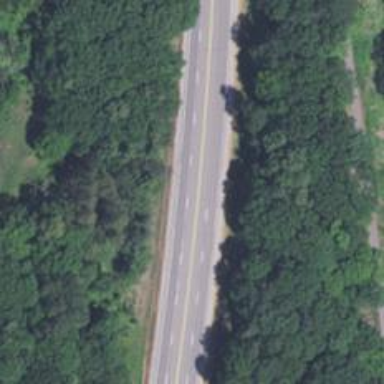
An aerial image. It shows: Primary highway.